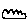
Label: cloud